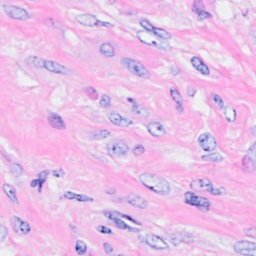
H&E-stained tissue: Breast